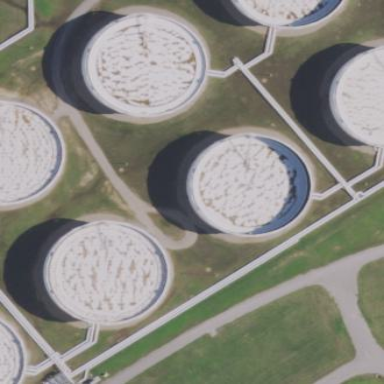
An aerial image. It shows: Storage tank that is man-made.